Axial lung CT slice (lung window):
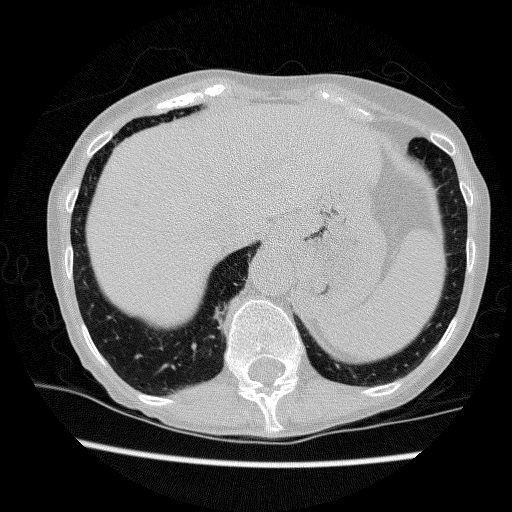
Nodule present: no